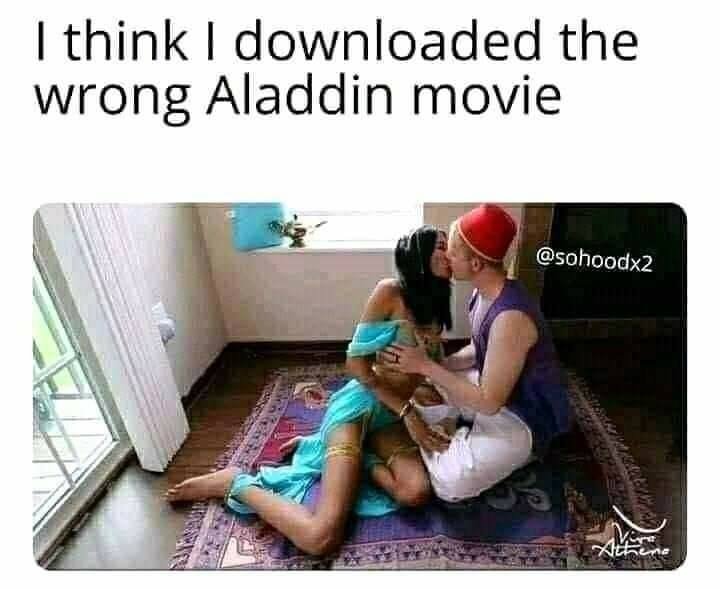
Caption: I think I downloaded the wrong Aladdin movie
Label: non-hate